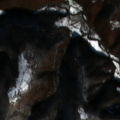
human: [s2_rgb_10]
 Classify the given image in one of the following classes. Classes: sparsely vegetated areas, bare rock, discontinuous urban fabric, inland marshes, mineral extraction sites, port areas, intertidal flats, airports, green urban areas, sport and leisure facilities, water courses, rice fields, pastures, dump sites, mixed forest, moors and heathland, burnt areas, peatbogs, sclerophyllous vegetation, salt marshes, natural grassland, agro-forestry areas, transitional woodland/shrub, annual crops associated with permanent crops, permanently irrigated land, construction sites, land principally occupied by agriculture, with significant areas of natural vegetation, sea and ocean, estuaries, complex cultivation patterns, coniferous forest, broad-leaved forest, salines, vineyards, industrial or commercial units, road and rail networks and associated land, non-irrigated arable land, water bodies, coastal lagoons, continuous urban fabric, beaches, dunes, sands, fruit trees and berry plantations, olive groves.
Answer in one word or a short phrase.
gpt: broad-leaved forest, transitional woodland/shrub